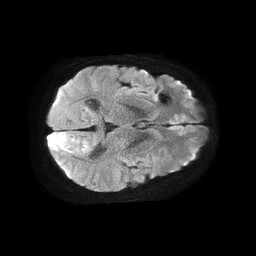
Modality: TRACE
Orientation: axial
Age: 61
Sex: female
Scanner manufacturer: philips
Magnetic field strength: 1.5 T
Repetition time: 4.6 s
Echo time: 0.08941 s